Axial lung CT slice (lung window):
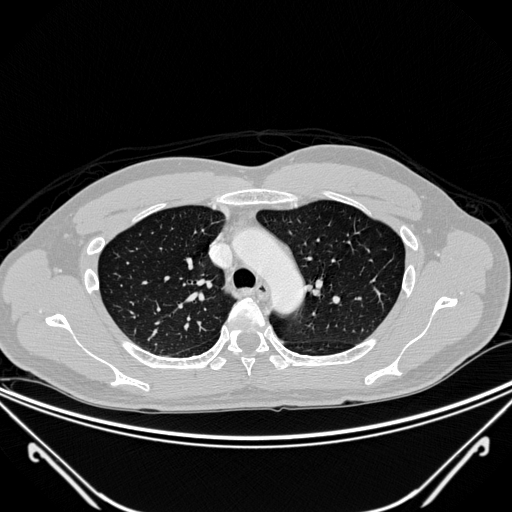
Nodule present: no